Question: '''
"react-router": "^6.0.0-beta.0",
"react-router-dom": "^6.0.0-beta.0",
'''
The Material UI 'Devias Material Kit Pro' template has this version and doesn't work, is there any other property with a different name that works the same? I used navigate. (history.) with and it doesn't work.
only works for version 5.2.0?

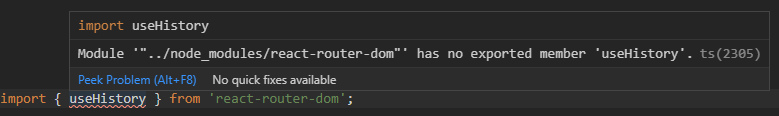
Answer: As of 'react-router@6.x' this functionality has moved to the <URL> hook. So the replacement for 'history.push'/'history.replace' may now look like:
'''
const { useNavigate } from 'react-router-dom'
...
const navigate = useNavigate()
...
navigate({ pathname: './some/path' }) // instead of navigate.push
// or
navigate({ pathname: './some/path' }, { replace: true }) // navigate.replace
'''